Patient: sex M, age 62
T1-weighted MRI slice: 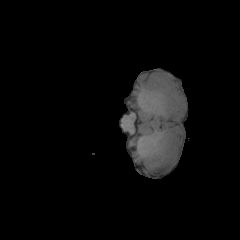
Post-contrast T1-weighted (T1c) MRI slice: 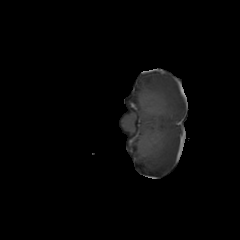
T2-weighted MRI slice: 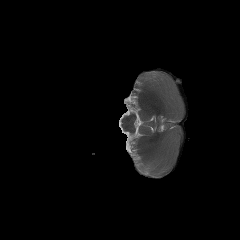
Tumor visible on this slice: no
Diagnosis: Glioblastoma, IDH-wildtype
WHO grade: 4